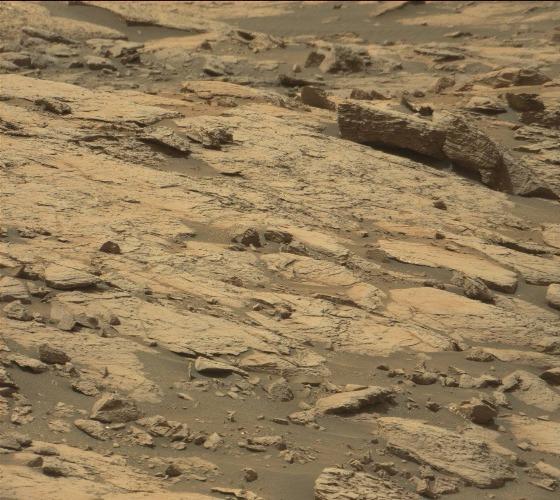
Terrain classes present: Bedrock, Gravel / Sand / Soil, Rock, Shadow